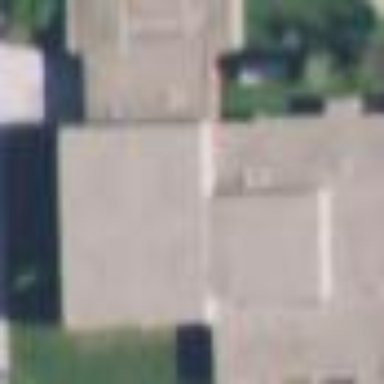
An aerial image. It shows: Building.